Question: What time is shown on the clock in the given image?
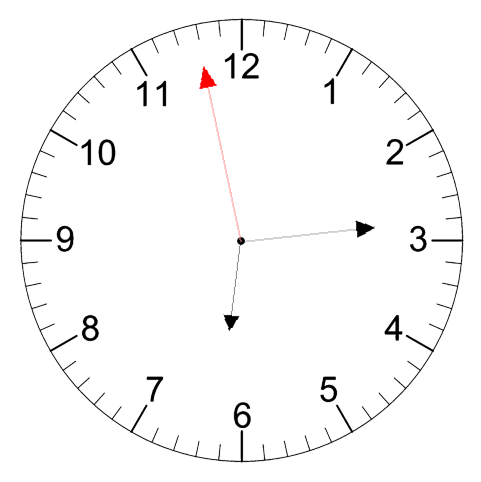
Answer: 06:13:58